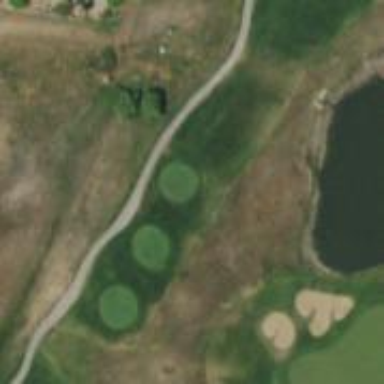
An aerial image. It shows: Golf hole.